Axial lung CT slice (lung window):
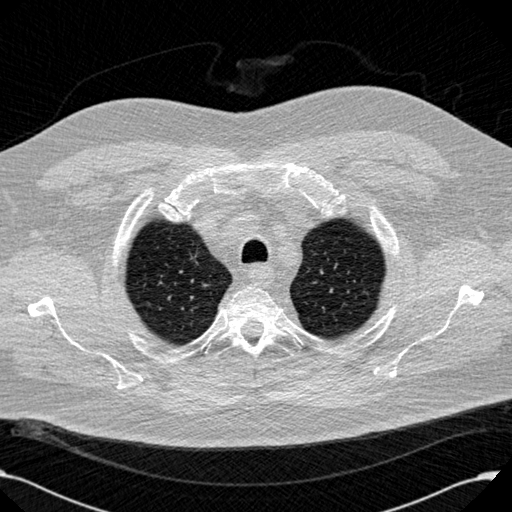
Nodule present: no